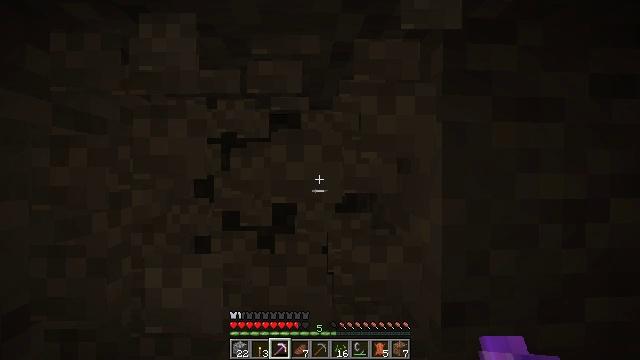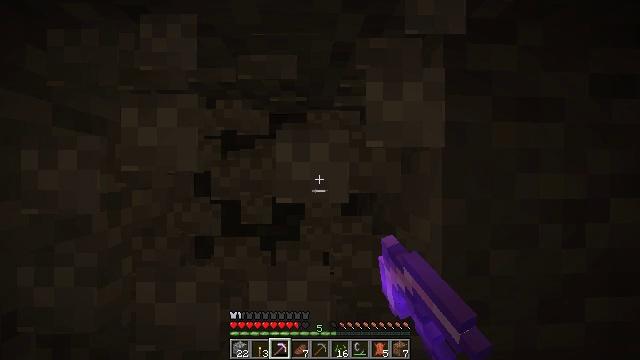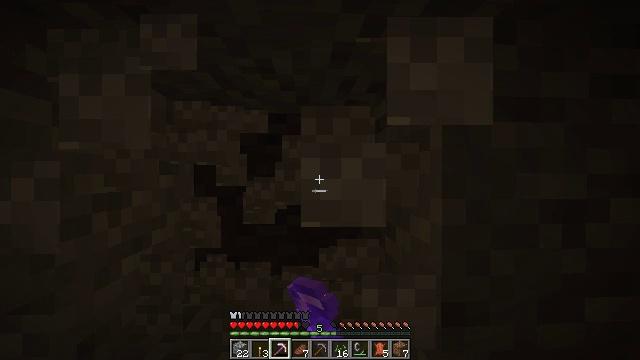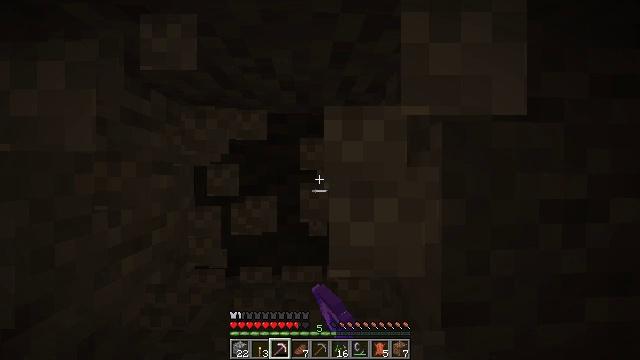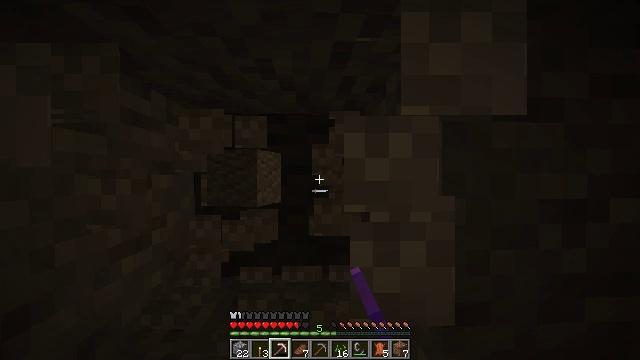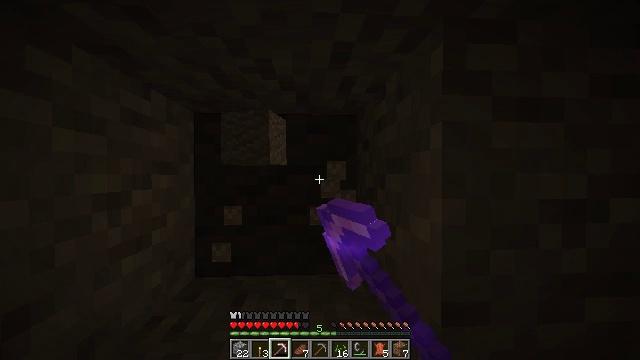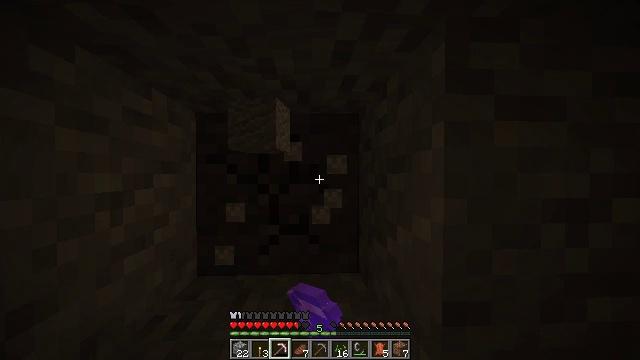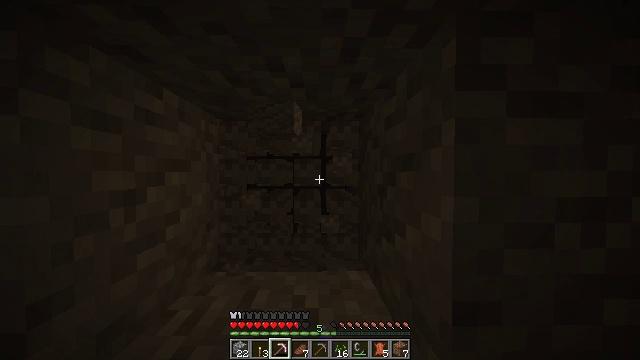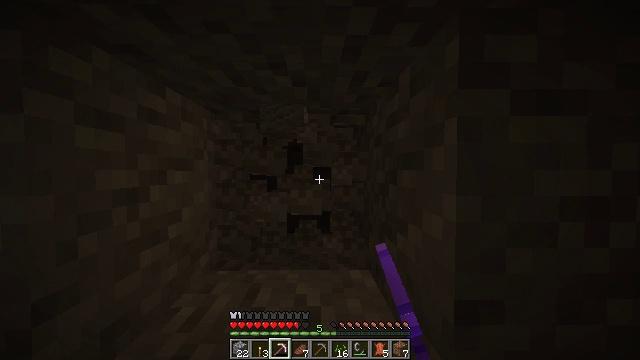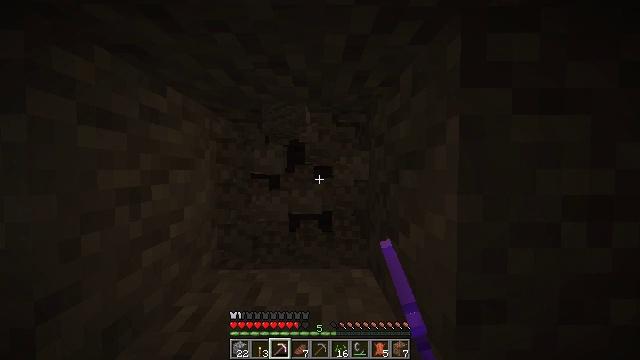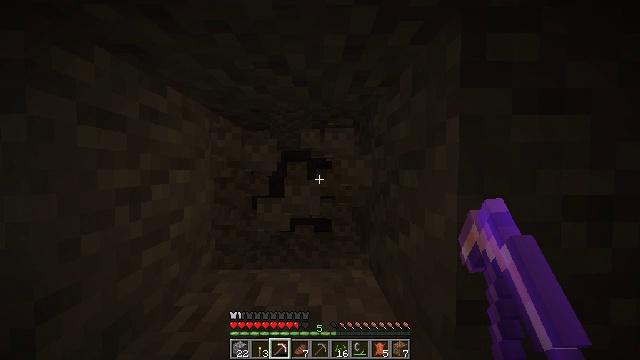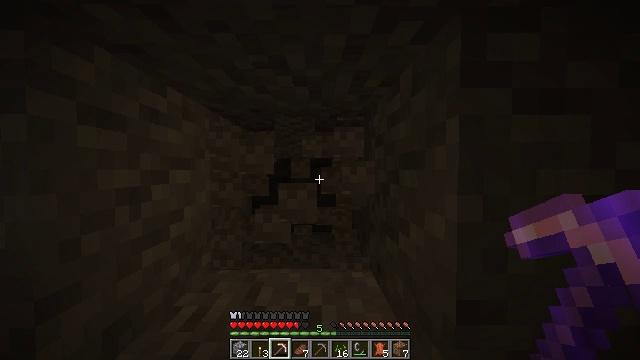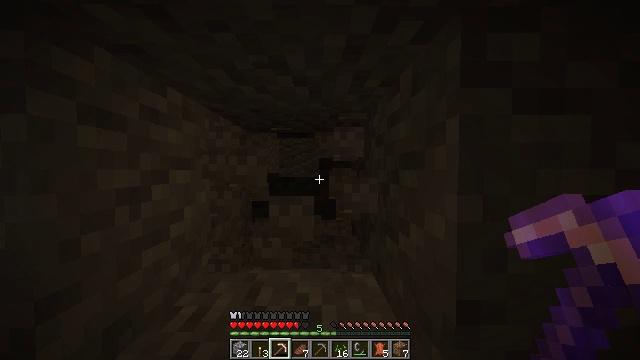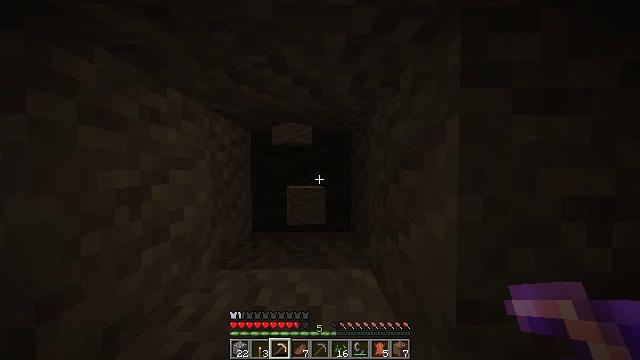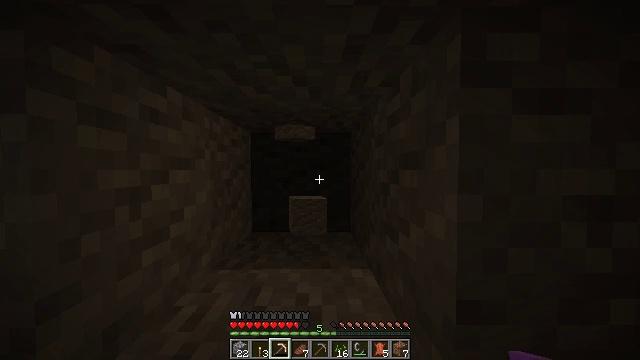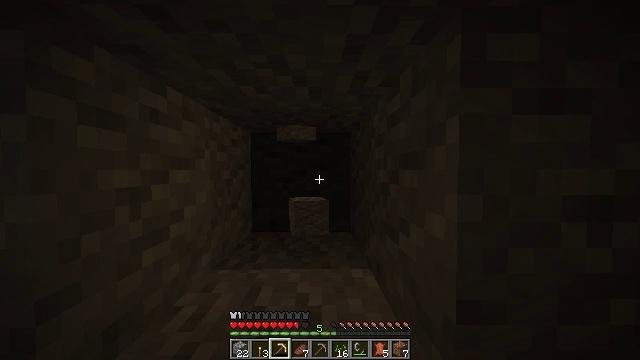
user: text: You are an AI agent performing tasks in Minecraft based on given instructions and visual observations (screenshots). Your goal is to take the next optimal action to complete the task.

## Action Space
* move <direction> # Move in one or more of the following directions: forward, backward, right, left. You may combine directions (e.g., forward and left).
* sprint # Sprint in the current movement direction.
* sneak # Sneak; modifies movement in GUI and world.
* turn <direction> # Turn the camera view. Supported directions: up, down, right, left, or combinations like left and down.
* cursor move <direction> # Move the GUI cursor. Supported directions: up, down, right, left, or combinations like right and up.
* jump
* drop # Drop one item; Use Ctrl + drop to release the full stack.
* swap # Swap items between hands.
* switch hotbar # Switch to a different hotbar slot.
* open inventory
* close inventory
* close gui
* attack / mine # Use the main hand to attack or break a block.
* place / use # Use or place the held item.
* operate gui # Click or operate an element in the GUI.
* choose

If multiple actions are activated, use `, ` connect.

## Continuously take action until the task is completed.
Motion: motion action
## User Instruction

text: Break the andesite to collect it.
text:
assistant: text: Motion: attack / mine
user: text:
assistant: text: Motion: attack / mine
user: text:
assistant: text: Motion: attack / mine
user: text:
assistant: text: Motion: attack / mine
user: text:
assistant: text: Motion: attack / mine
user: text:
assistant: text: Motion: attack / mine
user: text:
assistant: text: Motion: turn left, attack / mine
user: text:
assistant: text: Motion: no_op
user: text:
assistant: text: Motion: no_op
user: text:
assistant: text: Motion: no_op
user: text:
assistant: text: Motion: no_op
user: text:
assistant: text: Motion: no_op
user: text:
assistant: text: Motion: no_op
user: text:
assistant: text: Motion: no_op
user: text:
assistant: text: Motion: no_op
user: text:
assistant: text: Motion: no_op
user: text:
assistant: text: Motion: no_op
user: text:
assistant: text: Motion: no_op
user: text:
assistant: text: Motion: no_op
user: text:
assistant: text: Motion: no_op
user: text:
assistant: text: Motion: no_op
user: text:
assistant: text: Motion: no_op
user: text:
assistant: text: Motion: no_op
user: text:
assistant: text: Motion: no_op
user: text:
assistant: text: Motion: attack / mine
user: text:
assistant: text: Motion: attack / mine
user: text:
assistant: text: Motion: attack / mine
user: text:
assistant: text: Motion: attack / mine
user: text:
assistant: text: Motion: attack / mine
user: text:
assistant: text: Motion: attack / mine